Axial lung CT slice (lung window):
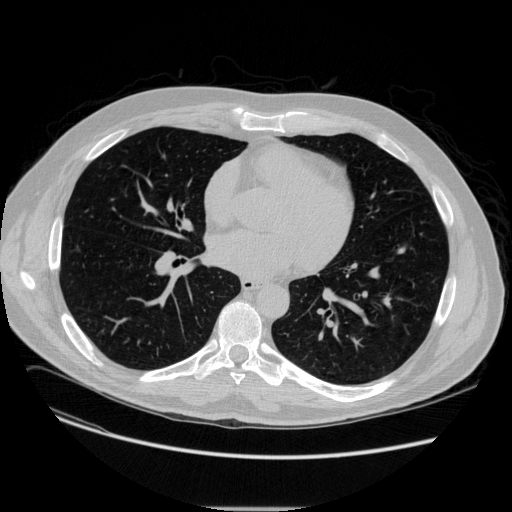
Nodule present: no